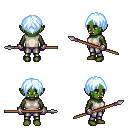
a pixel art fantasy rpg character, female body template, orc, green skin, white sleeveless shirt, metal pants, white cyan parted hairstyle, metal gloves, spear, four views (front, back, left, right), 2x2 character sprite sheet, small pixel art, hard edges, no anti-aliasing